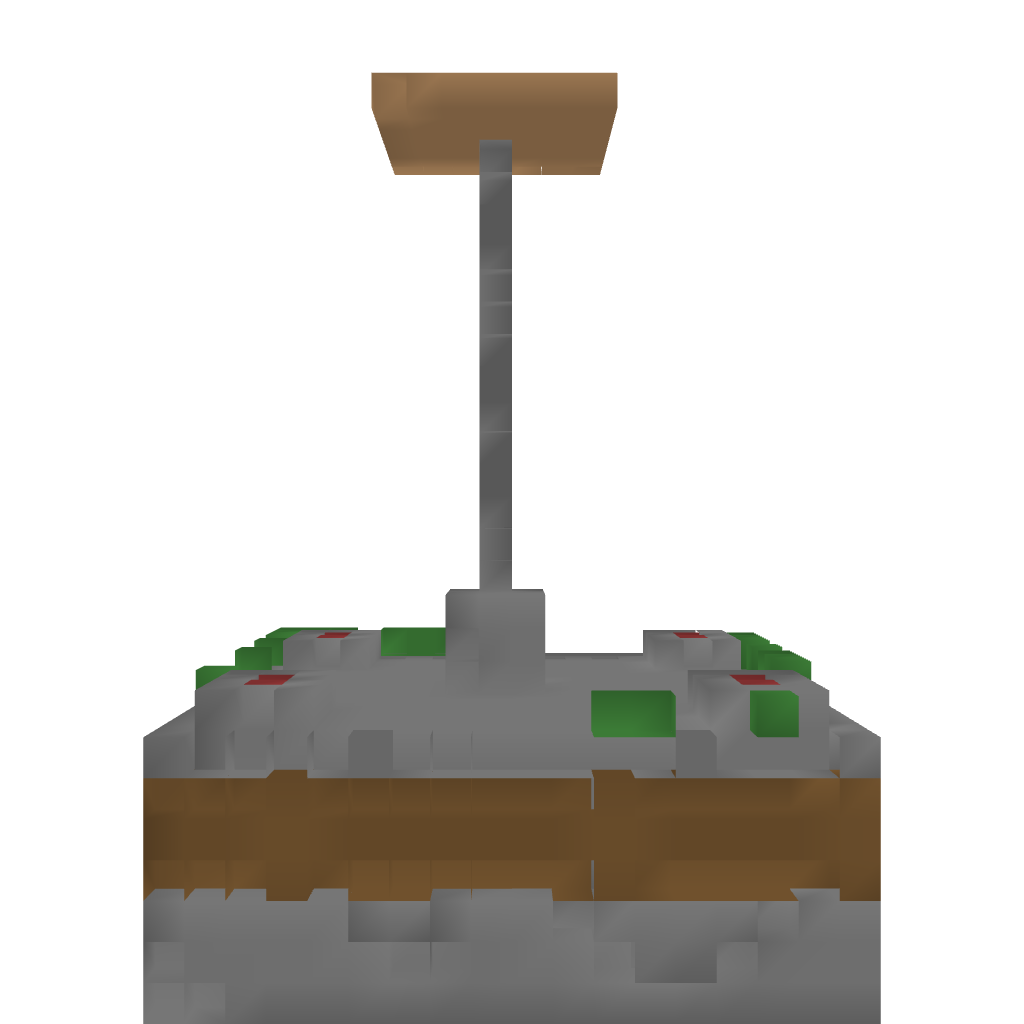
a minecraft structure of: Underground base v2 a lot of earth